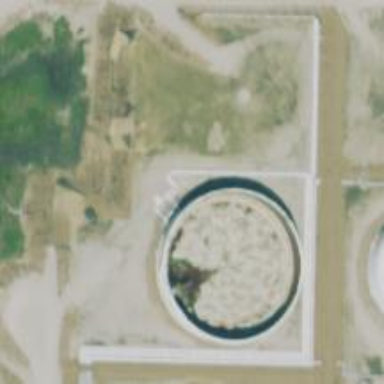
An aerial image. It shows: Storage tank which is man-made and housed in building.